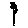
Label: flower